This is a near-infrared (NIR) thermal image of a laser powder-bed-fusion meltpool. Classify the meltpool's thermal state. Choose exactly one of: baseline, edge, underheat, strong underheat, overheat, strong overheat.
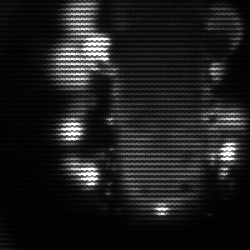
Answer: strong underheat